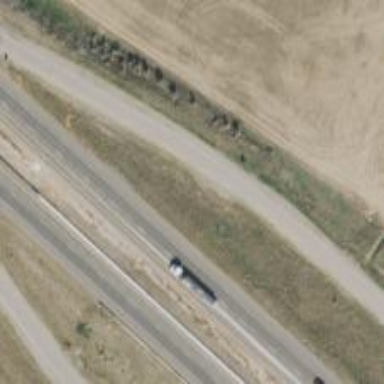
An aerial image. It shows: Asphalt motorway link at interchange.